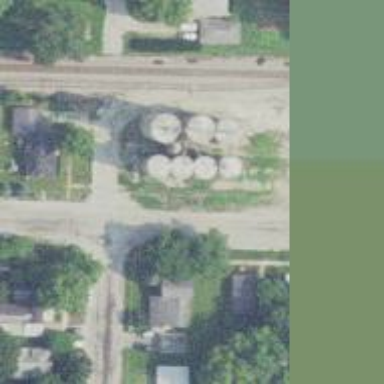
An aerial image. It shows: Silo.